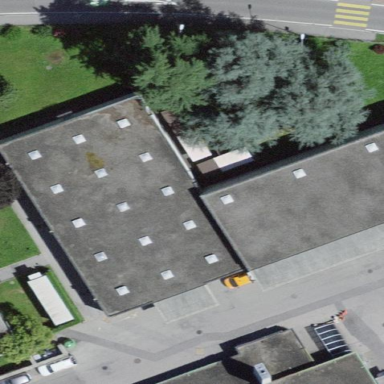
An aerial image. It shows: Industrial building.